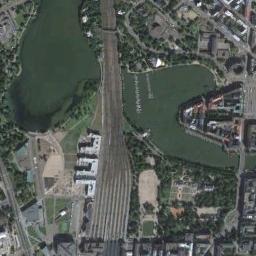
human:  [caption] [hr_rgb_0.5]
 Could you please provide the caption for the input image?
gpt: The railway station is next to some trees and grass .

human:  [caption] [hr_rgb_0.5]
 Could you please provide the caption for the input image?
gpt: There is a good railway station in the suburbs .

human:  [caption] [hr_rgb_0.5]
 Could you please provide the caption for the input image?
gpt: Many buildings are beside the railway station .

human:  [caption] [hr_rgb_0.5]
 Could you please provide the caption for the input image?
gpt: The railway station has some railways and railways go through the lake .

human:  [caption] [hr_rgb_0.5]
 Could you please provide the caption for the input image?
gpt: There are two lakes and some buildings beside the railway station .